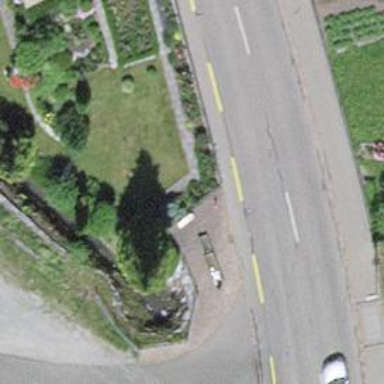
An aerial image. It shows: Brown bench in the vicinity.